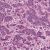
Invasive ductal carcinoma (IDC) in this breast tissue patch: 1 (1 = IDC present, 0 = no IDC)